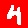
Digit: 4